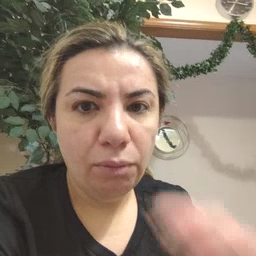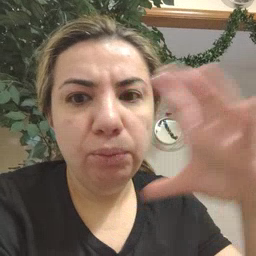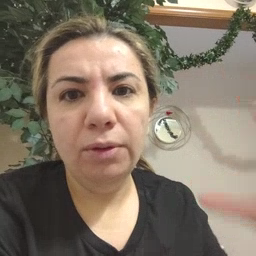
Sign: balloon